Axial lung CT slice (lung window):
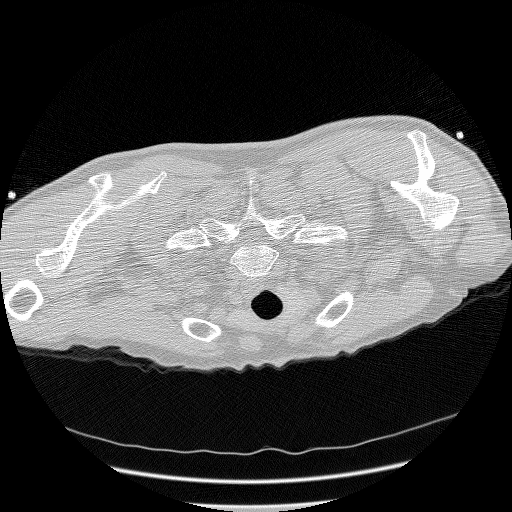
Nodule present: no